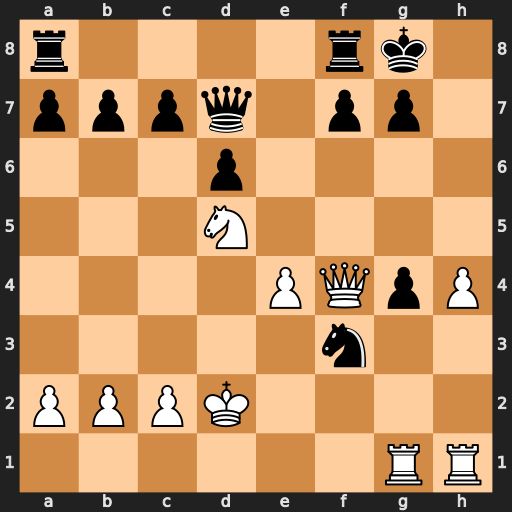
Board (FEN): r4rk1/pppq1pp1/3p4/3N4/4PQpP/5n2/PPPK4/6RR
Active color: w
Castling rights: -
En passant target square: -
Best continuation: Qxf3 gxf3 Nf6+ Kh8 Rg5 Qb5 Rxb5